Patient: sex F, age 59
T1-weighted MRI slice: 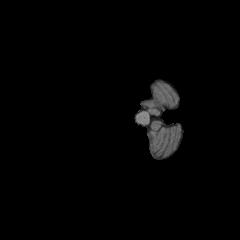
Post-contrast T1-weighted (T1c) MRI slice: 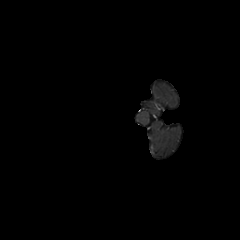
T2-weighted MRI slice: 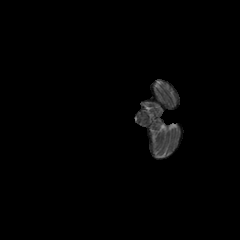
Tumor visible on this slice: no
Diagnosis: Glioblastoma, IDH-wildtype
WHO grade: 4